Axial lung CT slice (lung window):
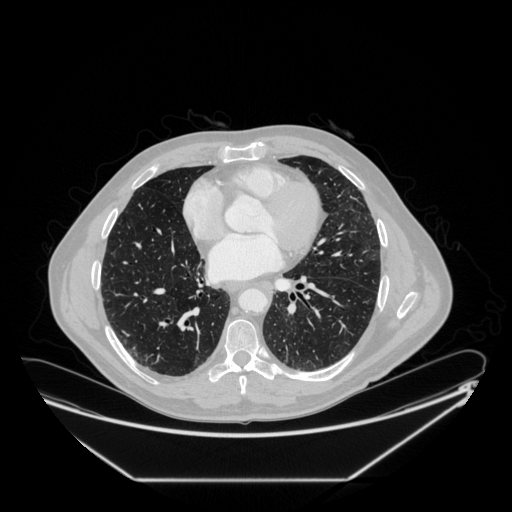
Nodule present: no